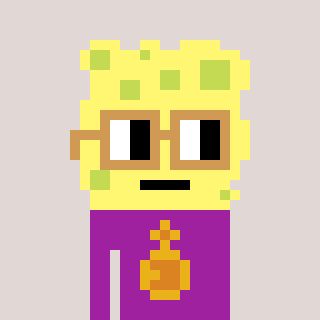
a pixel art character with square brown glasses, a sponge-shaped head and a magenta-colored body on a warm background